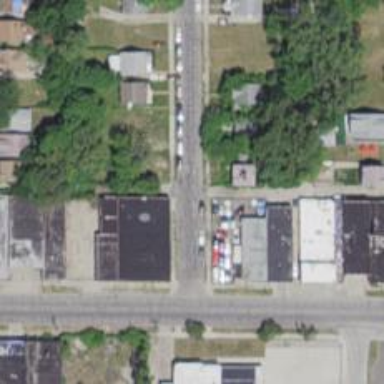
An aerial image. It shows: Alleyway designated as service road.